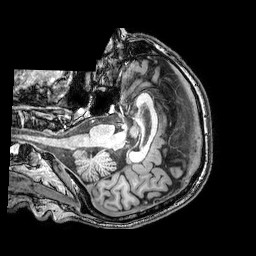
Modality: T1w
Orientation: axial
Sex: male
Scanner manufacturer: philips
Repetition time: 0.008125 s
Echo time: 0.00372 s